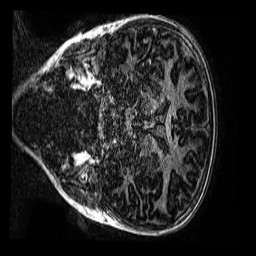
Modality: MP2RAGE
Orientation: coronal
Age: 10
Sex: male
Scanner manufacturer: siemens
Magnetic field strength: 3 T
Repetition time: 4 s
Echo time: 0.00299 s